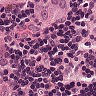
Metastatic tissue present: yes